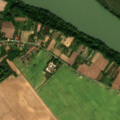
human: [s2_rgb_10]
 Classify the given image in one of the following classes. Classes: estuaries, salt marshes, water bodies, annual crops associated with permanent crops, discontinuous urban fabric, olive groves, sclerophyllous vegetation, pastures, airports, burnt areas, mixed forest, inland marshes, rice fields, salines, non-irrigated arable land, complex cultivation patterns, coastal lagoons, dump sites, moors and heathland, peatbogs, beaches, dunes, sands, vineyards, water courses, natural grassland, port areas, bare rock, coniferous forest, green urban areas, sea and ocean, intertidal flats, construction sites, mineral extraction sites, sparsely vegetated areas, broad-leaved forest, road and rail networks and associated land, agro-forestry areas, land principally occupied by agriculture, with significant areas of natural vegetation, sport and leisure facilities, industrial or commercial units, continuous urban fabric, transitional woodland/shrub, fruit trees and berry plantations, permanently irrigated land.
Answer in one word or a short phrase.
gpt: vineyards, land principally occupied by agriculture, with significant areas of natural vegetation, broad-leaved forest, transitional woodland/shrub, water courses